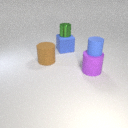
small blue rubber cylinder in front of small green metal cylinder